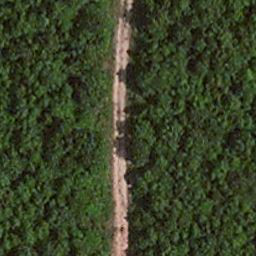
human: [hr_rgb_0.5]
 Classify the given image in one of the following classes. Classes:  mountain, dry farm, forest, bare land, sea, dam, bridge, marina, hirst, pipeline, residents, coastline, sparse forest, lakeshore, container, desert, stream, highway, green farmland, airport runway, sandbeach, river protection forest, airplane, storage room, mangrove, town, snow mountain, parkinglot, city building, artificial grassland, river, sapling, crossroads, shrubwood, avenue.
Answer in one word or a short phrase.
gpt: avenue